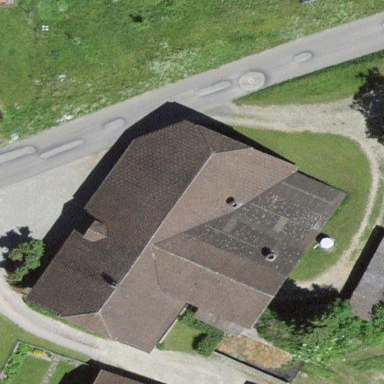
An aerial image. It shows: Farm building.